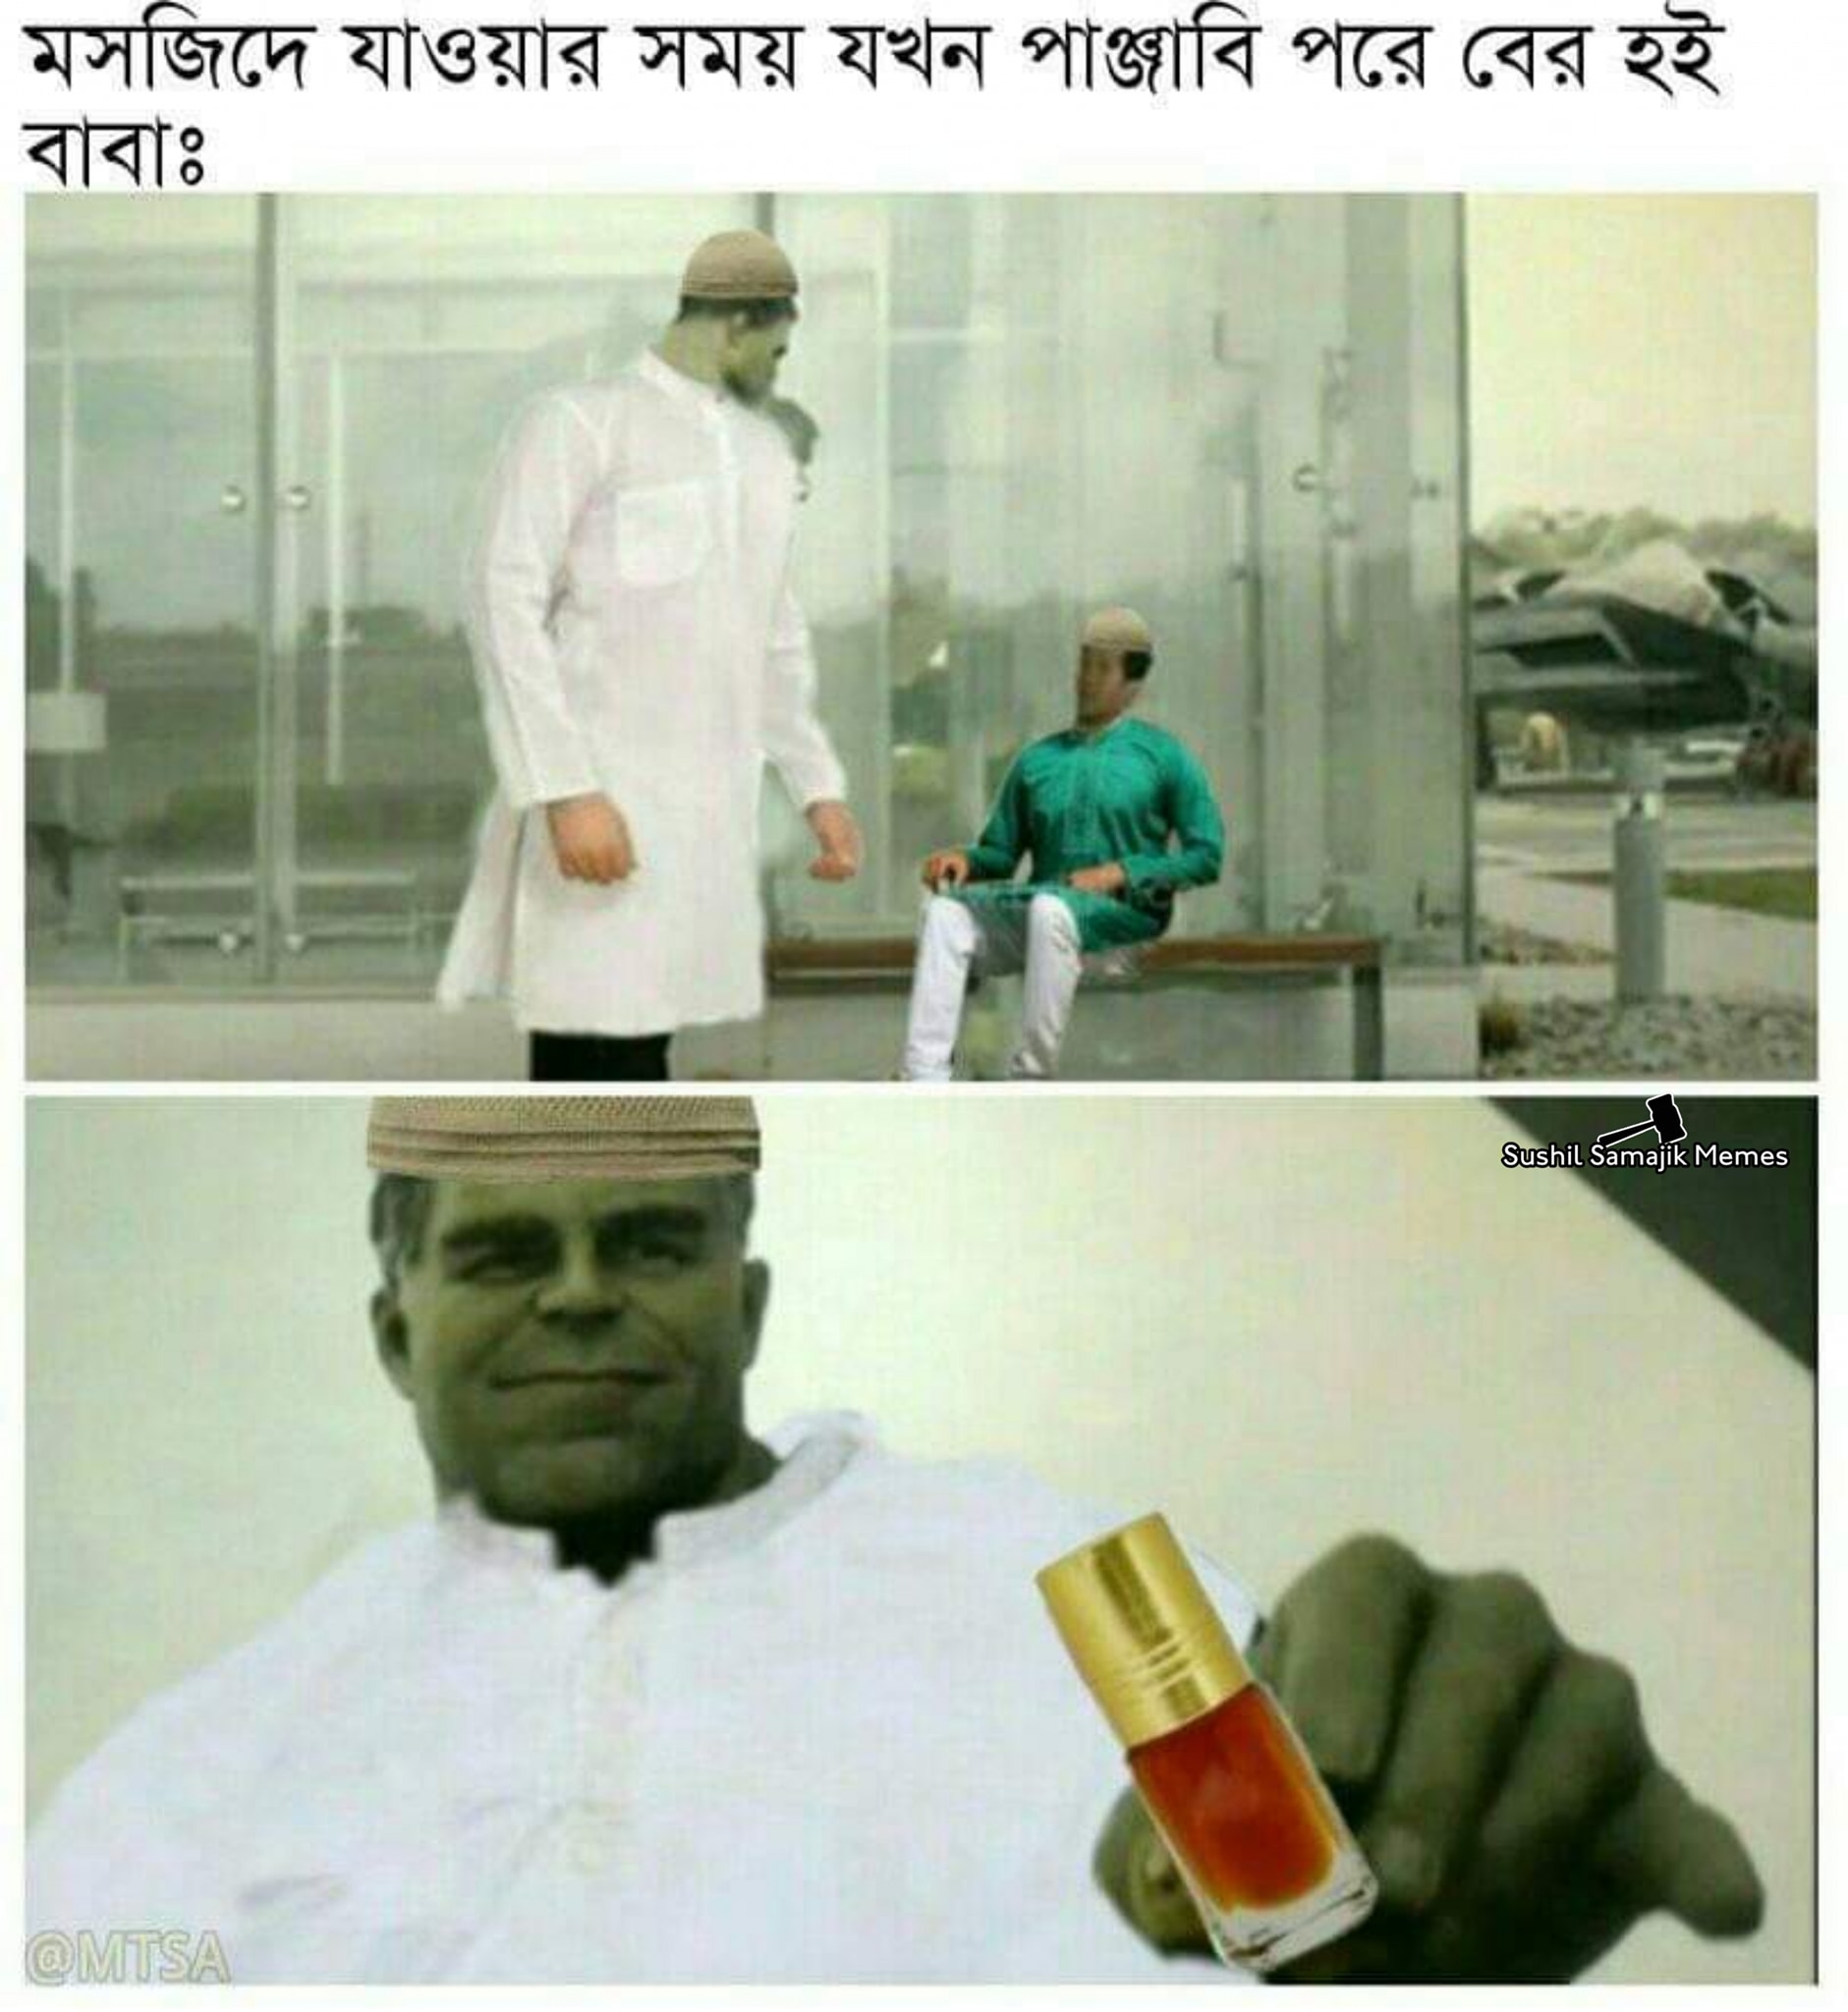
Caption: মসজিদে যাওয়ার সময় যখন পাঞ্জাবি পরে বের হই    বাবাঃ
Label: non-hate